Interaction volume radius: 10 \u00c5
Interaction volume height: 15 \u00c5
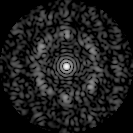
Disorder parameter: 0.7734